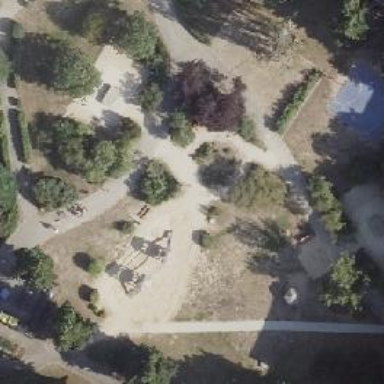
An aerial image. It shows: Playground area for leisure activities on the land.